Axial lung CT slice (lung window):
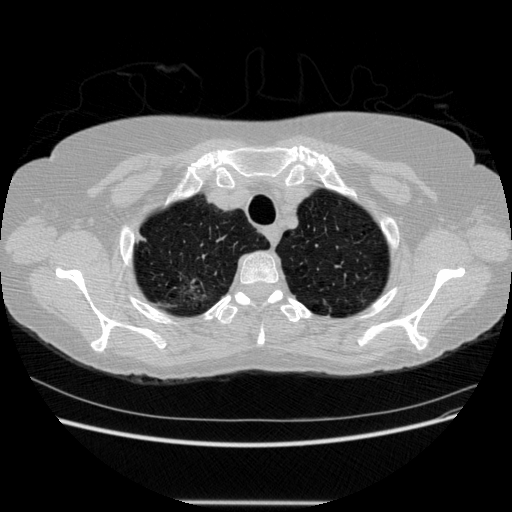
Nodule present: no